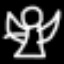
Label: angel